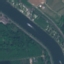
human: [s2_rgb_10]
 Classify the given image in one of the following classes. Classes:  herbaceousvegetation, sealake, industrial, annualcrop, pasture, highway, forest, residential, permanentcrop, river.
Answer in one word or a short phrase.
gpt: River